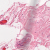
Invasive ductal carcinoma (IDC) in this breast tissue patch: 0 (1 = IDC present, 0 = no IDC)